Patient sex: F
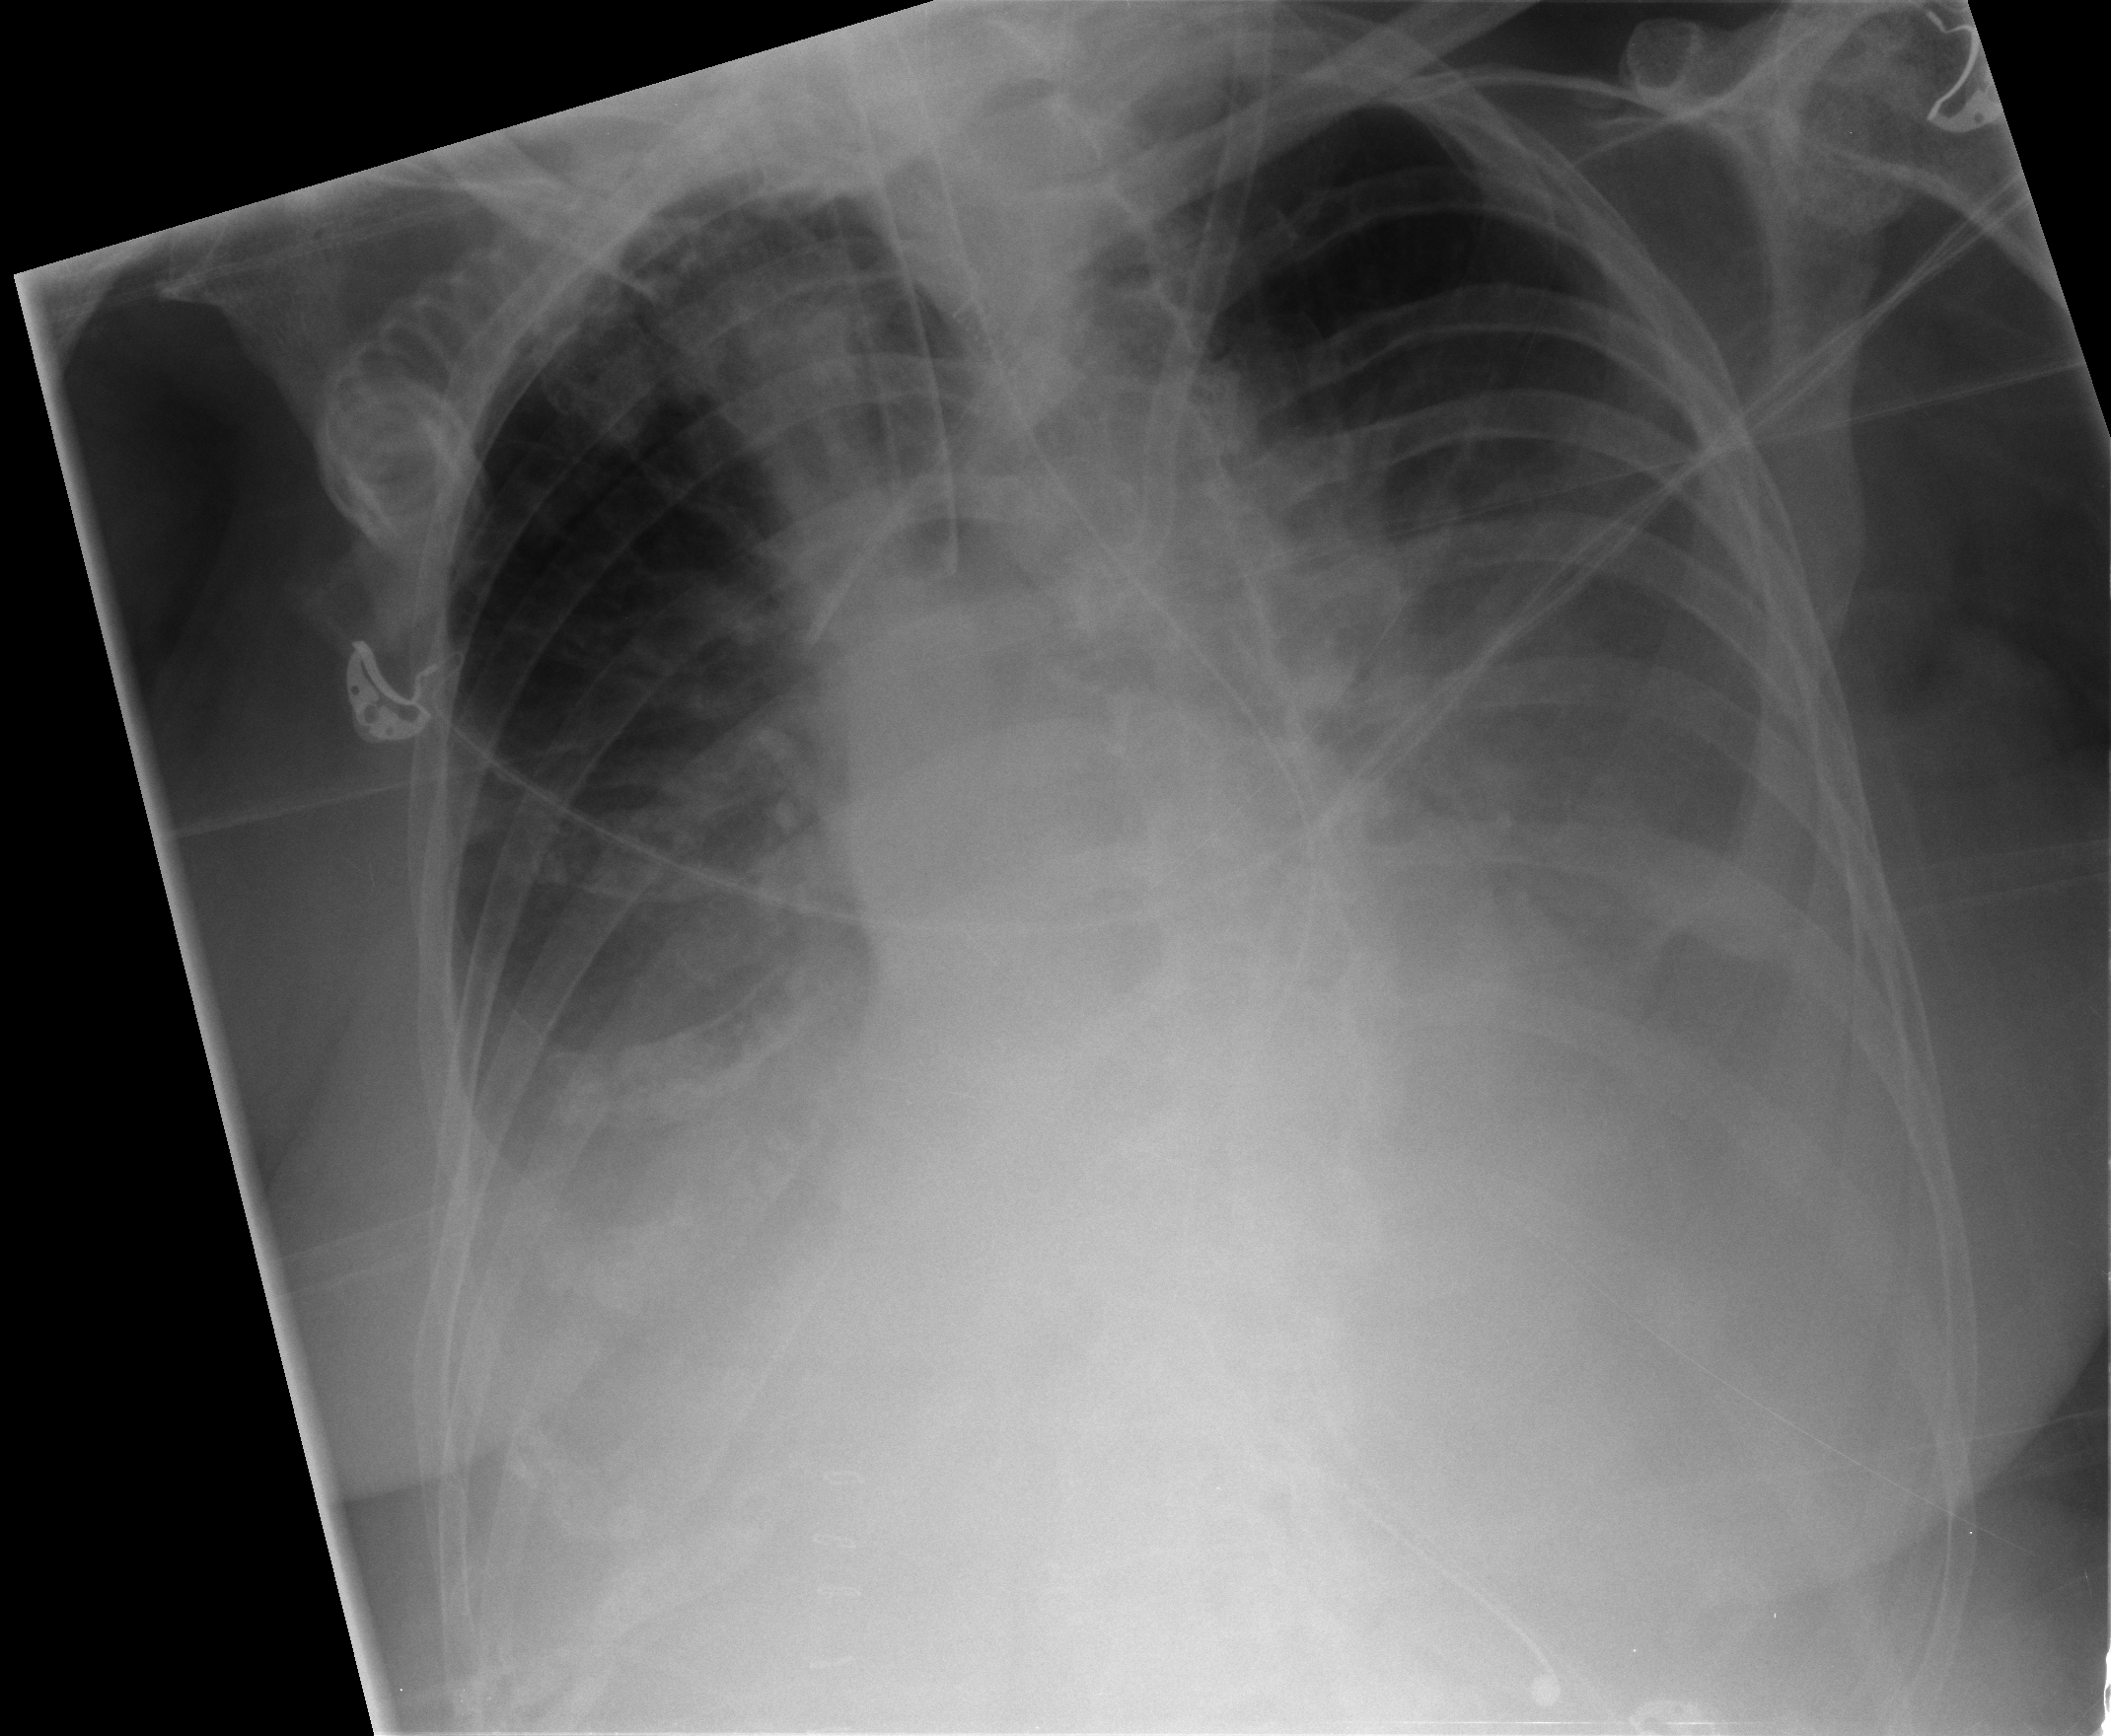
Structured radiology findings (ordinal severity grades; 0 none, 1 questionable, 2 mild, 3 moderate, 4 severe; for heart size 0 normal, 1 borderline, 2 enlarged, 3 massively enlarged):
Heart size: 0
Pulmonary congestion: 2
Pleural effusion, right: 2
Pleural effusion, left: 2
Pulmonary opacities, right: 0
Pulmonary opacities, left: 0
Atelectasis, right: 2
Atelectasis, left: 2